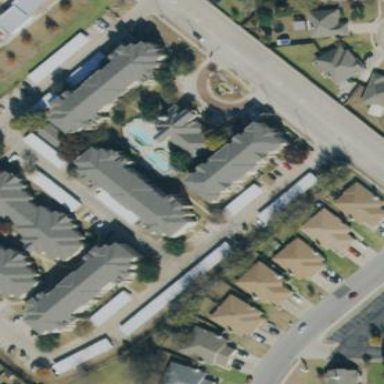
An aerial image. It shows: View of apartment building.